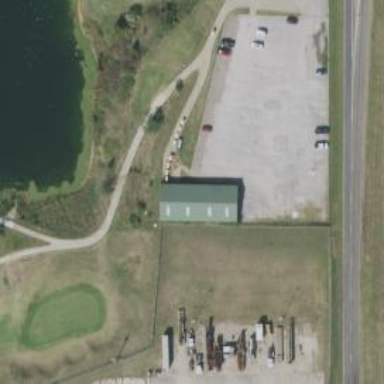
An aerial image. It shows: Footway that serves as golf path.